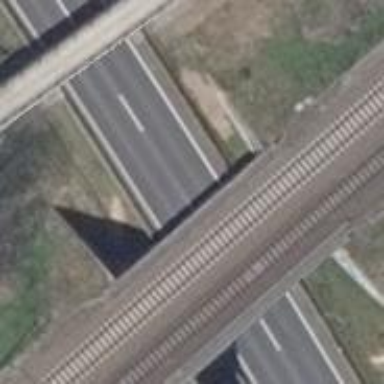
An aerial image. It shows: Bridge with beam structure.